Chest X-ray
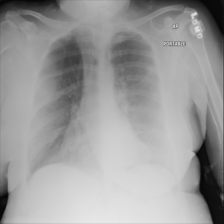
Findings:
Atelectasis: negative
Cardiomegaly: negative
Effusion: negative
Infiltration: negative
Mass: negative
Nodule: negative
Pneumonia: negative
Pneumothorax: negative
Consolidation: negative
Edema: negative
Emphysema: negative
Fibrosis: negative
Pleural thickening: negative
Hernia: negative